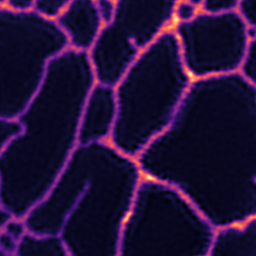
Label: Super-resolution ER image